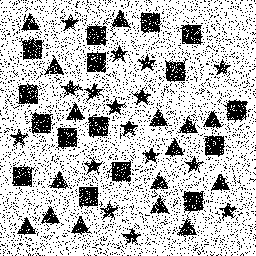
Squares: 16
Triangles: 16
Stars: 16
Total shapes: 48